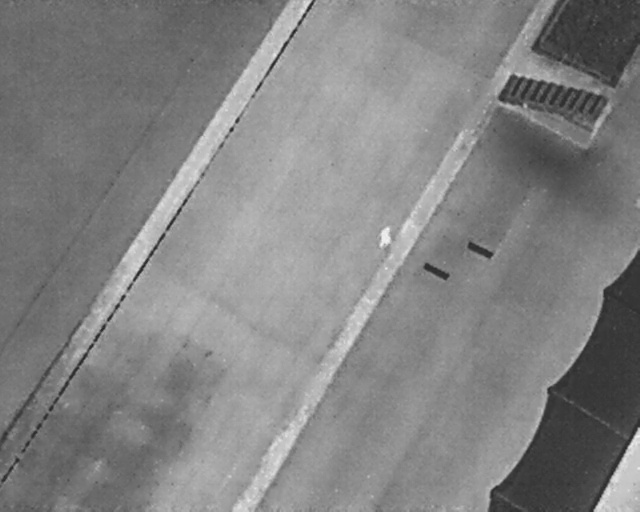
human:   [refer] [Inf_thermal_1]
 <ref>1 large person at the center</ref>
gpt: <box>[[58, 44, 61, 47, 12]]</box>